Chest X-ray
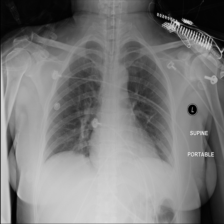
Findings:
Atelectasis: positive
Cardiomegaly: negative
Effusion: negative
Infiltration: positive
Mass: negative
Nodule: negative
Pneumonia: negative
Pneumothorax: negative
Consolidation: negative
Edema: negative
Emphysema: negative
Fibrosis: negative
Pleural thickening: negative
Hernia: negative